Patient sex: M
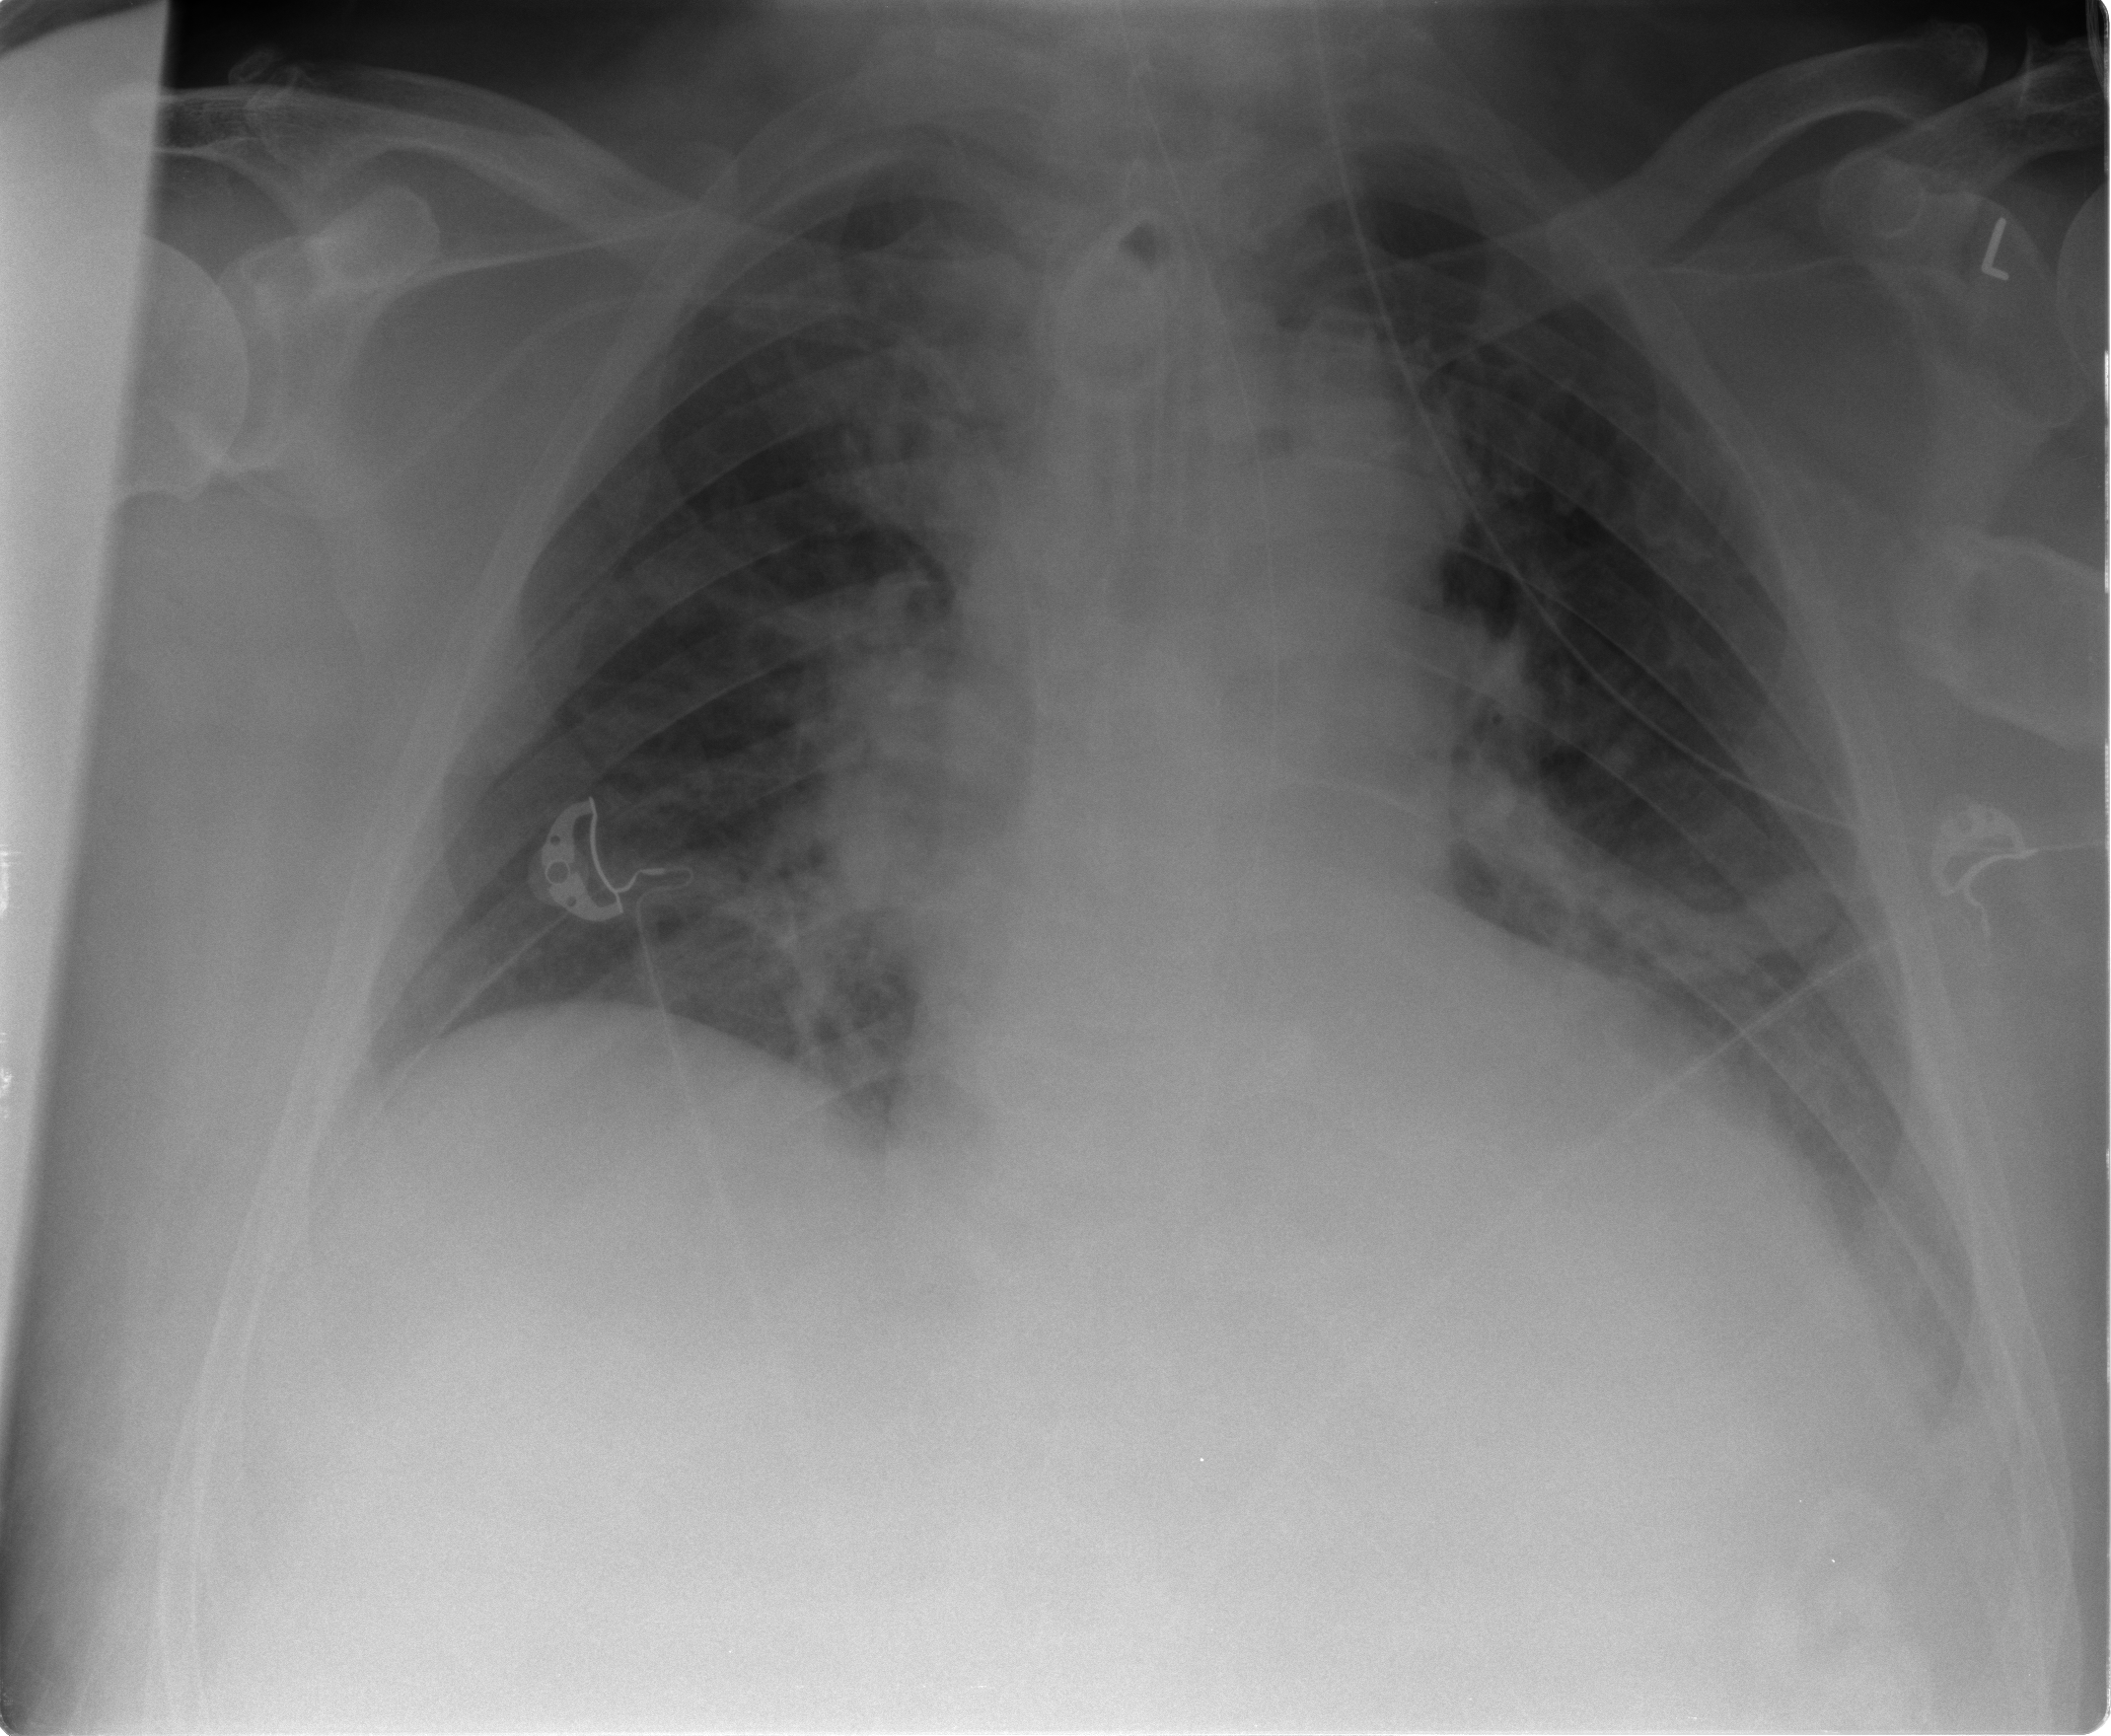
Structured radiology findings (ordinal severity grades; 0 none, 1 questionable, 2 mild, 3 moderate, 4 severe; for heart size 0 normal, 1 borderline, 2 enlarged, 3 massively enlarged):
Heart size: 2
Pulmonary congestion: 2
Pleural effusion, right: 0
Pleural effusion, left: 2
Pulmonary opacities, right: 0
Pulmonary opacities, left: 0
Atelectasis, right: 2
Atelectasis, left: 2